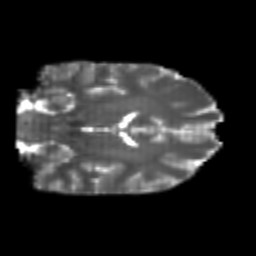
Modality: T2w
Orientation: coronal
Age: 24
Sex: female
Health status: healthy
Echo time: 0.074 s